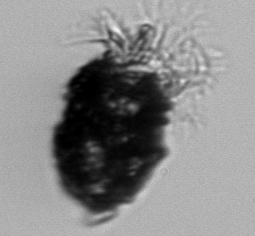
Label: Stenosemella_pacifica